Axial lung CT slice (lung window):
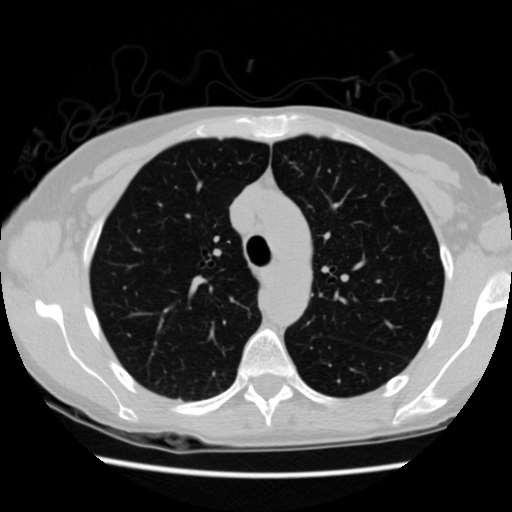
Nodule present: no